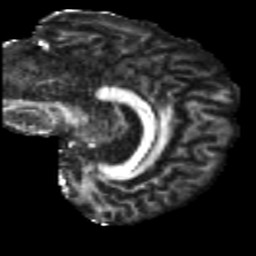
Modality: FA
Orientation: sagittal
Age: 46
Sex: male
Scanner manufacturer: siemens
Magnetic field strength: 3 T
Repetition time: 5 s
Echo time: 0.092 s